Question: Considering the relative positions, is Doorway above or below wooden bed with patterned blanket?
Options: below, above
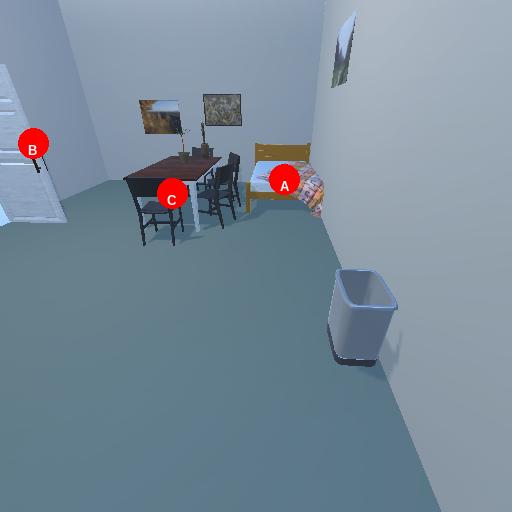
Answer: below